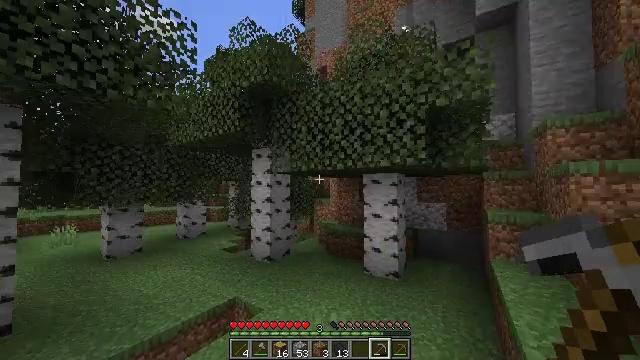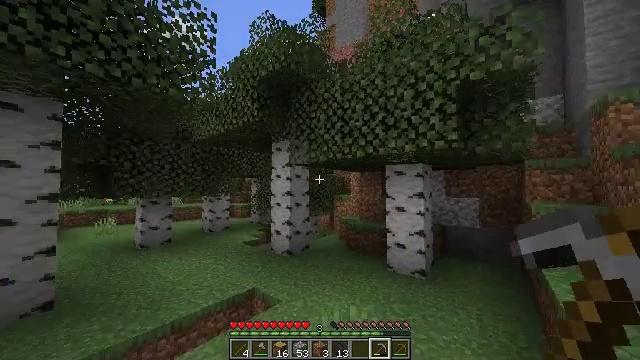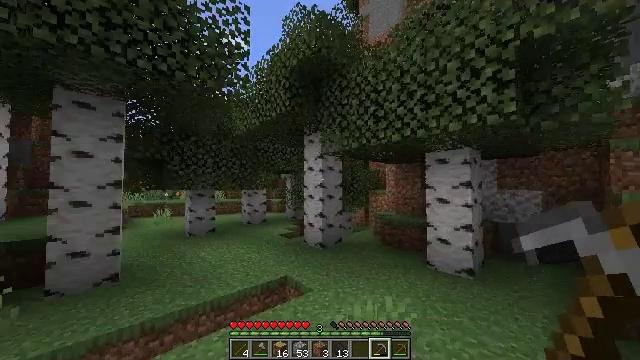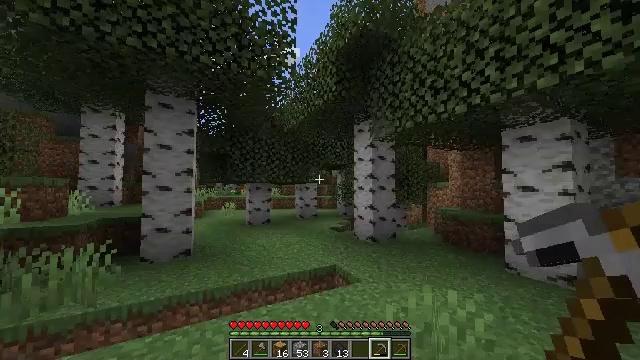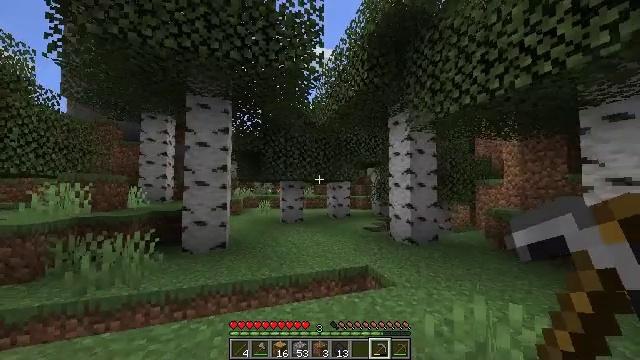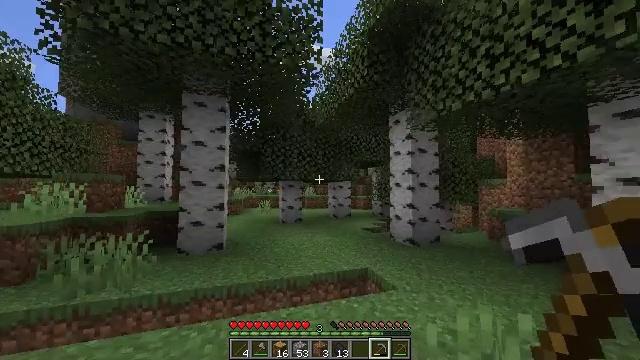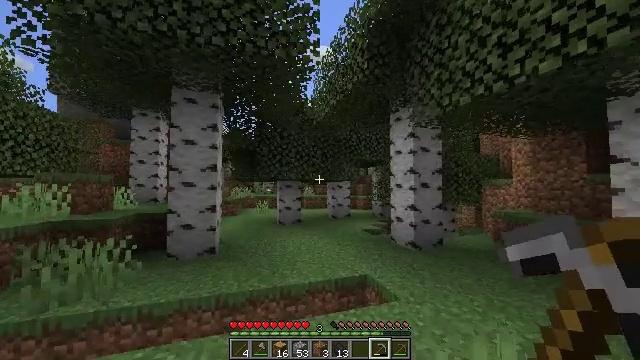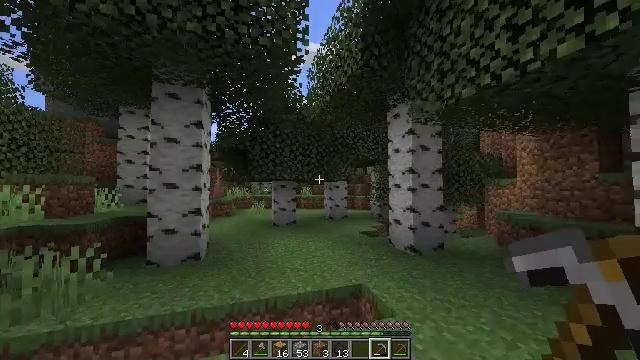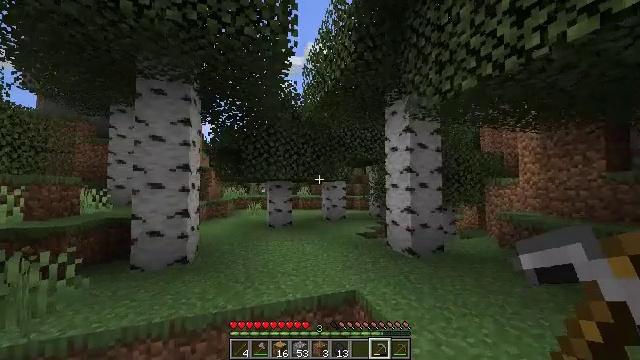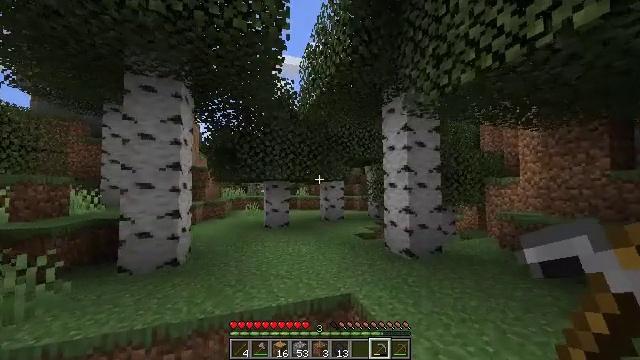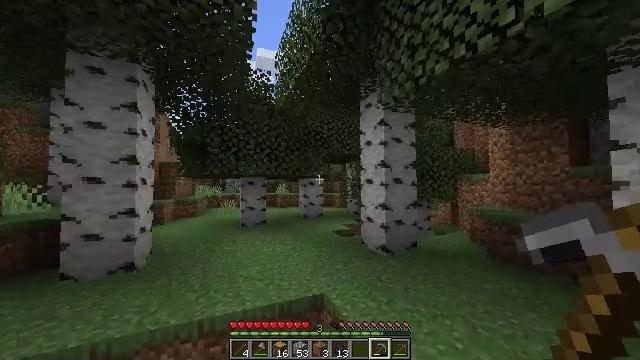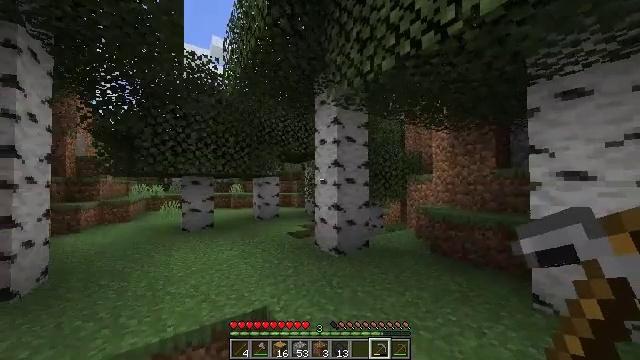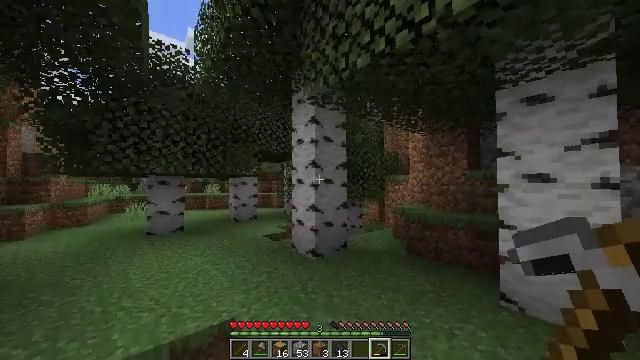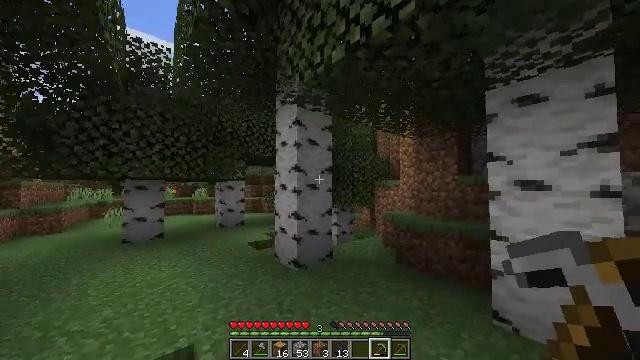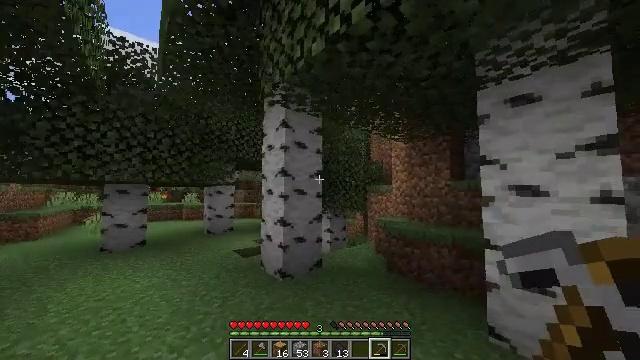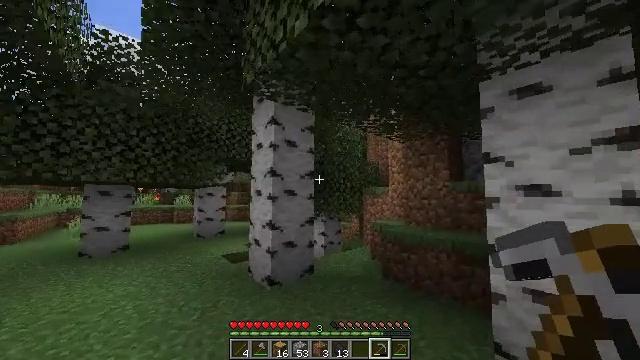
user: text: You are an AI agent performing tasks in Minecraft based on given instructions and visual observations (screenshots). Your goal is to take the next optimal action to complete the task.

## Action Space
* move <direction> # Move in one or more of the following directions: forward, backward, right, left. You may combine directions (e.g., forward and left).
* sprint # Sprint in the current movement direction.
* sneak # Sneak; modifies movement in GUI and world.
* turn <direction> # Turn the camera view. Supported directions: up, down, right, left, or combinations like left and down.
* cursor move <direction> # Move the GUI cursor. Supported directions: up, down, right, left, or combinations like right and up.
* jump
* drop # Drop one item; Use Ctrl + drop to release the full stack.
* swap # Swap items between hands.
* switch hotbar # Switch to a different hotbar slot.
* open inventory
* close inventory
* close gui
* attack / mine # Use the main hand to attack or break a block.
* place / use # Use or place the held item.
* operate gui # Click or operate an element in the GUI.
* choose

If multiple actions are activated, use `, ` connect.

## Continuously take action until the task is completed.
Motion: motion action
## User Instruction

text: Clear birch leaves to get saplings.
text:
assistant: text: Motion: move forward, turn left
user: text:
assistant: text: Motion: move forward, turn left
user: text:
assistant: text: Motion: move forward, turn left
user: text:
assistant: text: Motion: move forward, turn left
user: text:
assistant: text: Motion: move forward
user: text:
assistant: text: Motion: move forward and move right
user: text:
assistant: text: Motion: move forward and move right
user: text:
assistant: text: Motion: move forward and move right
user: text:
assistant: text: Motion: move forward and move right
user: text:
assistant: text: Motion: move forward and move right, turn right
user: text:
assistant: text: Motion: move forward and move right, turn right
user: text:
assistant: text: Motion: move forward and move right, turn right
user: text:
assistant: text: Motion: move forward and move right, turn right and up
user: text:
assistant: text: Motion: move forward, turn right and up
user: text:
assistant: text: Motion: move forward
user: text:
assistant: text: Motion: move forward
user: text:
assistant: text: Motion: move forward
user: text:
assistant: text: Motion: move forward
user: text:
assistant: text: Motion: move forward, turn left
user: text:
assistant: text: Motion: move forward, turn left and down
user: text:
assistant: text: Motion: move forward, turn left
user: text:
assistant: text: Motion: move forward, turn left
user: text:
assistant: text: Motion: move forward
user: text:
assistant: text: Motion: move forward and move left, turn right and down
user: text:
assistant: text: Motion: move forward and move left, turn right and down
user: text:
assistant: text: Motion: move forward and move left, turn right
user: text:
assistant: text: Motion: move forward and move left
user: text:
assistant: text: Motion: move forward and move left
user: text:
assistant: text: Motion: move forward and move left
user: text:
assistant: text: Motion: move forward and move left